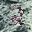
Label: 2